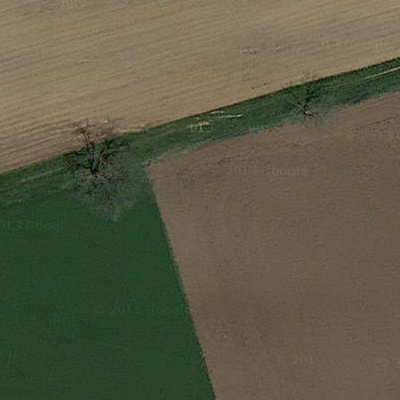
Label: Field